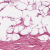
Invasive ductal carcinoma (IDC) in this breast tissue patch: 0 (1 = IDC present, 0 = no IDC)